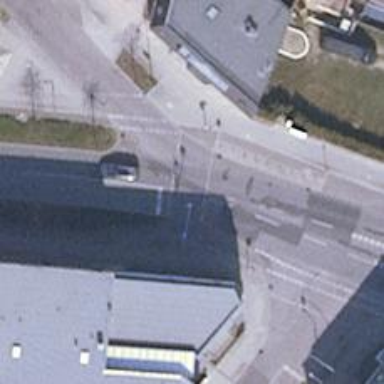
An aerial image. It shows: Primary highway with asphalt surface. It has sidewalks on both sides and cycle track.